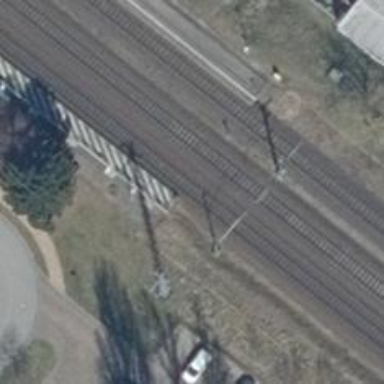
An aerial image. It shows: Railway signal.